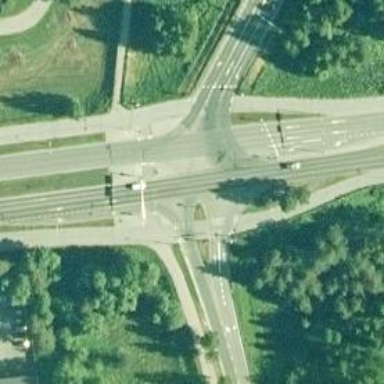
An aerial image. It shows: Crossing road.